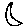
Label: moon